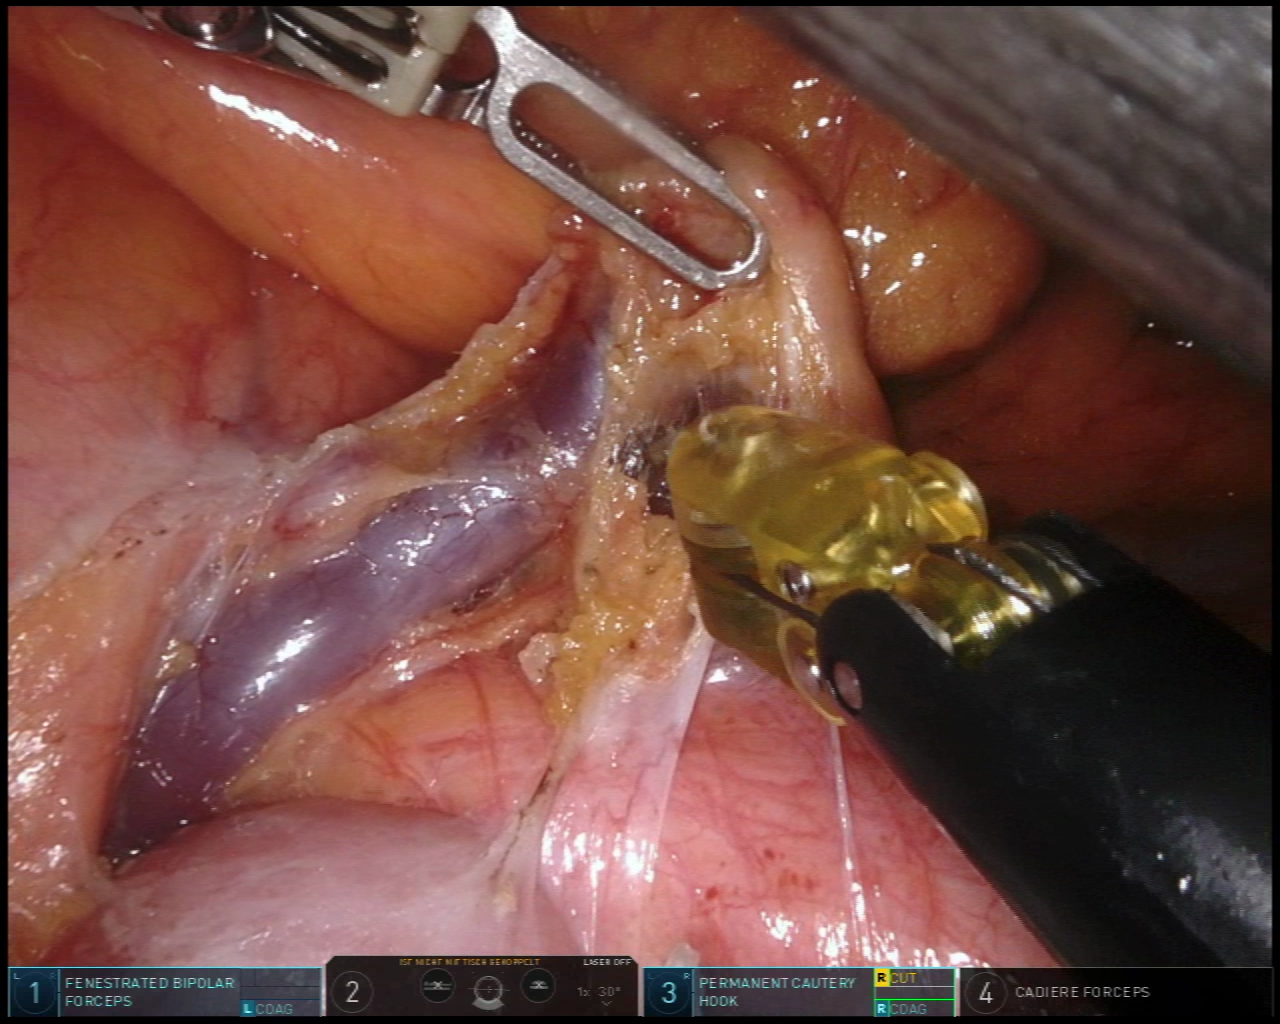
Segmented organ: intestinal_veins
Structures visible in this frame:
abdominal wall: no
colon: no
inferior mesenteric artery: no
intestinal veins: yes
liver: no
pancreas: no
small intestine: no
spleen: no
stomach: no
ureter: no
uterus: no
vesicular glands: no